Question: I have an ubuntu-server and a pretty high loaded website. Server is:
- - -
Each php-fpm process consumes about 65MB of RAM, according to 'top' command:

Free memory:
'''
admin@myserver:~$ free -m
total used free shared buffers cached
Mem: 7910 7156 753 0 284 2502
-/+ buffers/cache: 4369 3540
Swap: 8099 0 8099
'''
---
Lately, I'm experiencing big performance problems. Very big response times, very many 'Gateway Timeouts' and in evenings, when load gets high, 90% of the users just see "Server not found" instead of the website (I cannot seem to reproduce this)
---
My Nginx error log is full of the fallowing messages:
'''
2012/07/18 20:36:48 [error] 3451#0: *241904 upstream prematurely closed connection while reading response header from upstream, client: 178.49.30.245, server: example.net, request: request: "GET /readarticle/121430 HTTP/1.1", upstream: "fastcgi://127.0.0.1:9001", host: "example.net", referrer: "http://example.net/articles"
'''
I've tried switching to unix socket, but still get those errors:
'''
2012/07/18 19:27:30 [crit] 2275#0: *12334 connect() to unix:/tmp/fastcgi.sock failed (2: No such file or directory) while connecting to upstream, client: 84.
237.189.45, server: example.net, request: "GET /readarticle/121430 HTTP/1.1", upstream: "fastcgi://unix:/tmp/fastcgi.sock:", host: "example.net", referrer: "http
://example.net/articles"
'''
And php-fpm log is full of these:
'''
[18-Jul-2012 19:23:34] WARNING: [pool www] seems busy (you may need to increase pm.start_servers, or pm.min/max_spare_servers), spawning 32 children, there are 0 idle, and 75 total children
'''
I've tried to increase given parameters up to '100', but it still seems not enough.
---
Here is my current configuration
'''
listen = 127.0.0.1:9001
listen.backlog = 4096
pm = dynamic
pm.max_children = 130
pm.start_servers = 40
pm.min_spare_servers = 10
pm.max_spare_servers = 40
pm.max_requests = 100
'''
'''
worker_processes 4;
worker_rlimit_nofile 8192;
worker_priority 0;
worker_cpu_affinity <PHONE> <PHONE>;
error_log /var/log/nginx_errors.log;
events {
multi_accept off;
worker_connections 4096;
}
http {
include mime.types;
default_type application/octet-stream;
access_log off;
sendfile on;
keepalive_timeout 65;
gzip on;
# fastcgi parameters
fastcgi_connect_timeout 120;
fastcgi_send_timeout 180;
fastcgi_read_timeout 1000;
fastcgi_buffer_size 128k;
fastcgi_buffers 4 256k;
fastcgi_busy_buffers_size 256k;
fastcgi_temp_file_write_size 256k;
fastcgi_intercept_errors on;
client_max_body_size 128M;
server {
server_name example.net;
root /var/www/example/httpdocs;
index index.php;
charset utf-8;
error_log /var/www/example/nginx_error.log;
error_page 502 504 = /gateway_timeout.html;
# rewrite rule
location / {
if (!-e $request_filename) {
rewrite ^(.*)$ /index.php?path=$1 last;
}
}
location ~* \.php {
fastcgi_pass 127.0.0.1:9001;
fastcgi_param SCRIPT_FILENAME $document_root$fastcgi_script_name;
fastcgi_param PATH_INFO $fastcgi_script_name;
include fastcgi_params;
}
}
}
'''
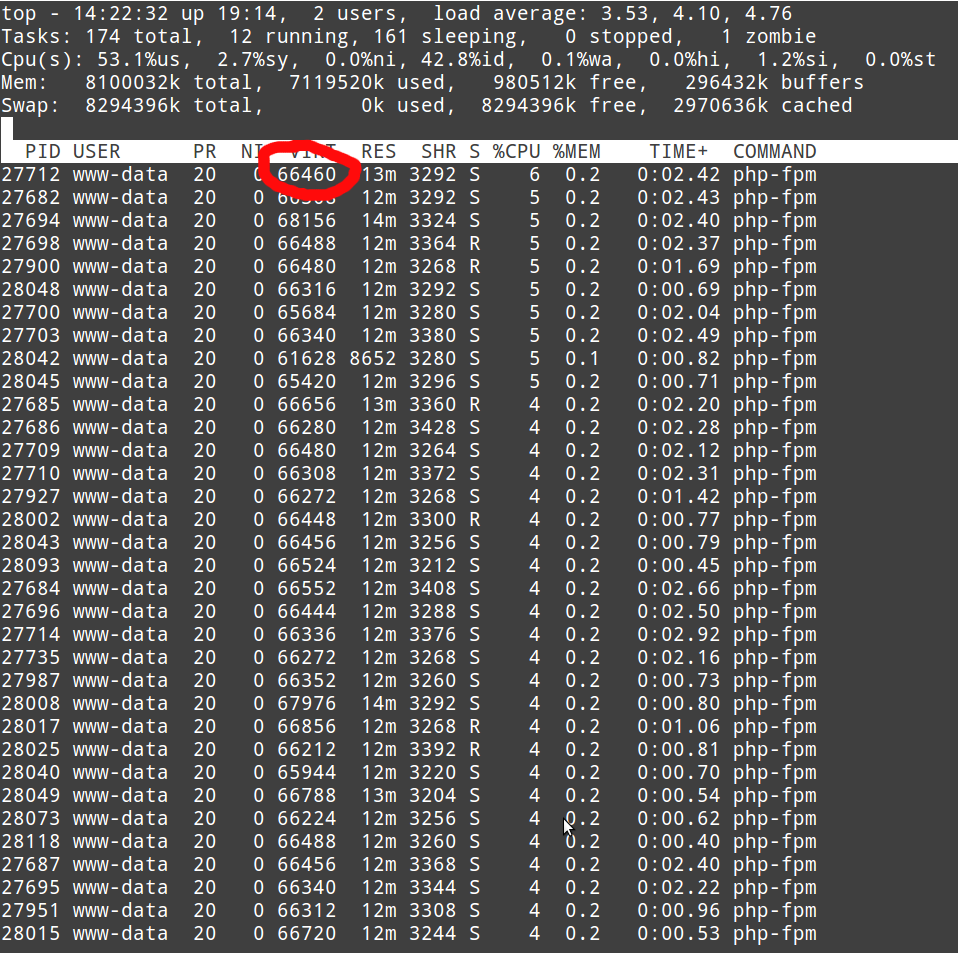
Answer: A number of issues. Still worth to fix them with such a busy site. MySQL may be the root cause for now. But longer term you need to do more work.
I see one of your error msg showing a get request to the php upstream. This doesn't look good with such a high traffic site (2000 r/s as you mentioned). This page (/readarticle/121430) seems a perfectly cacheable page. For one, you can use nginx for caching such pages. Check out <URL>
'''
GET /readarticle/121430
'''
'''
pm.max_requests = 100
'''
The value means that a process will be killed by php-fpm master after serving 100 requests. php-fpm uses that value to fight against 3rd party memory leaks. Your site is very busy, with 2000r/s. Your max child processes is 130, each can only serve at most 100 requests. That means after 13000/2000 = 6.5 seconds all of them are going to be recycled. This is way too much (20 processes killed every second). You should at least start with a value of 1000 and increase that number as long as you don't see memory leak. Someone uses 10,000 in production.
- Issue 1:'''
if (!-e $request_filename) {
rewrite ^(.*)$ /index.php?path=$1 last;
}
'''
should be replaced by more efficient try_files:'''
try_files $uri /index.php?path=$uri;
'''
You save an extra location block and a regex rewrite rule match.
- Issue 2: using unix socket will save you more time than using ip (around 10-20% from my experience). That's why php-fpm is using it as default.- Issue 3: You may be interested in setting up keepalive connections between nginx and php-fpm. An example is given <URL> in nginx official site.